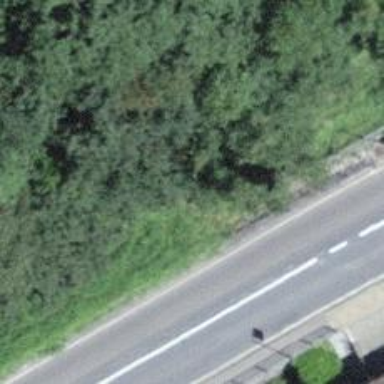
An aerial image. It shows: Set of steps on the road.